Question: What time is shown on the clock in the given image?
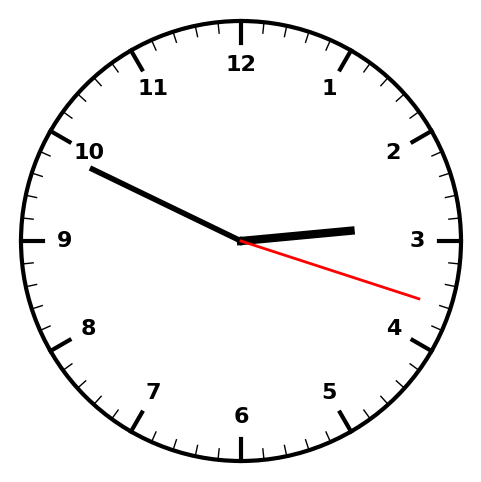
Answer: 02:49:18